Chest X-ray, PA view. Patient: 44 years old, sex F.
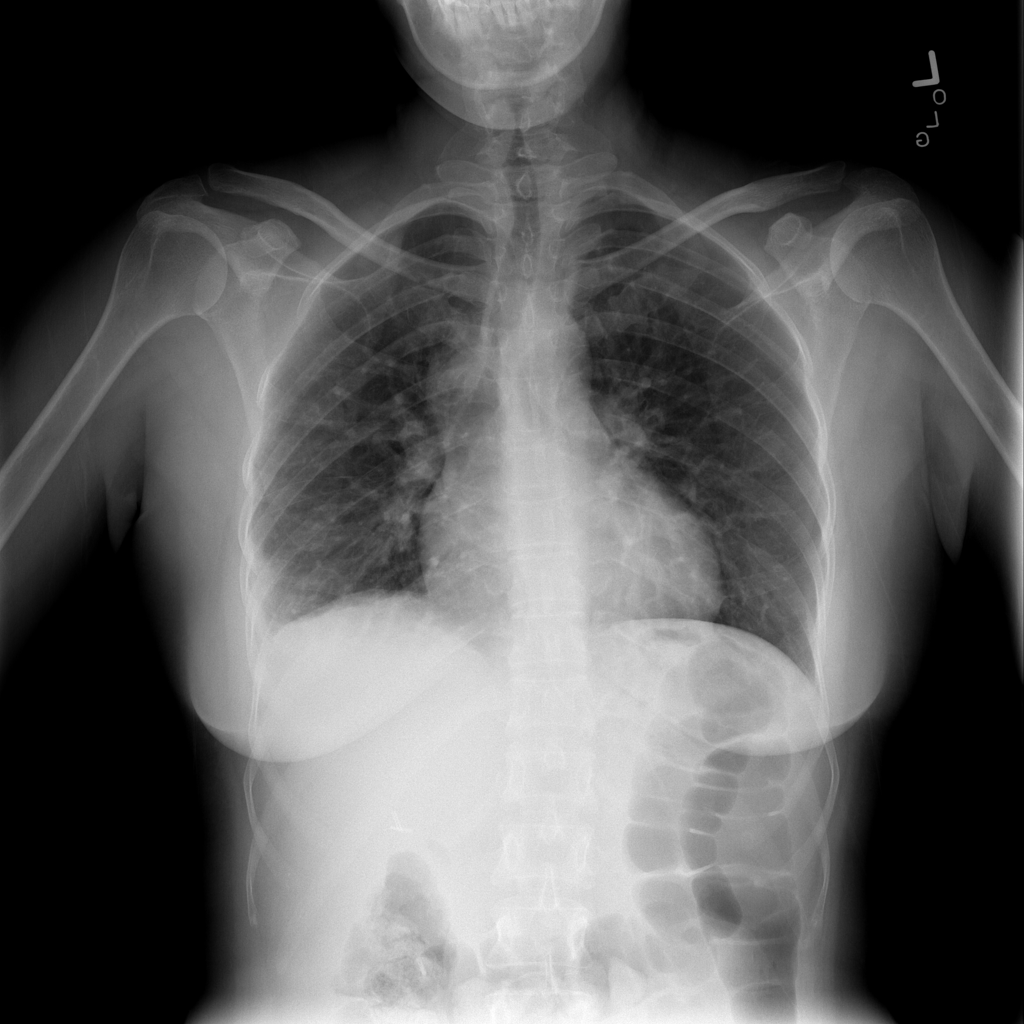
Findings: Atelectasis